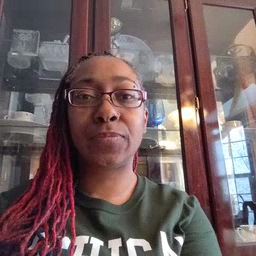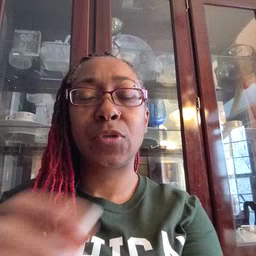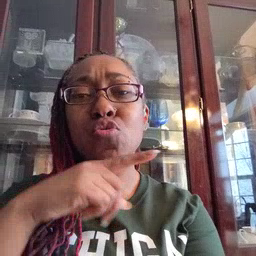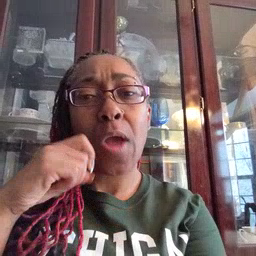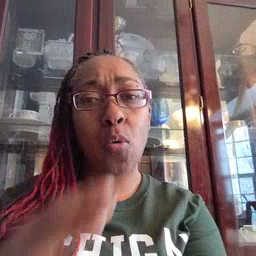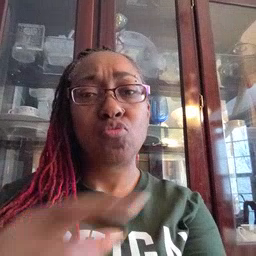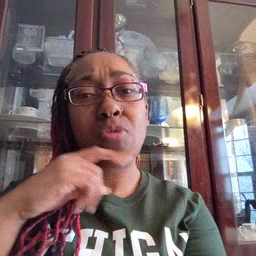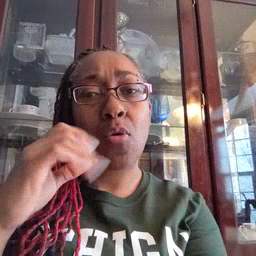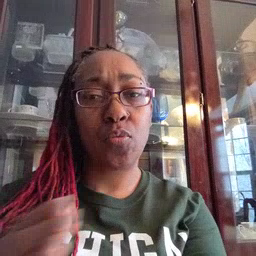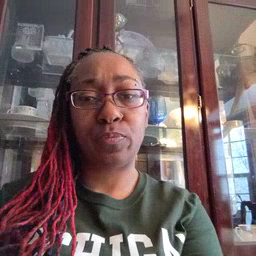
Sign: dryer